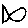
Label: fish